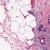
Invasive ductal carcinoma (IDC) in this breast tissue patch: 0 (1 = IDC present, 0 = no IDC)